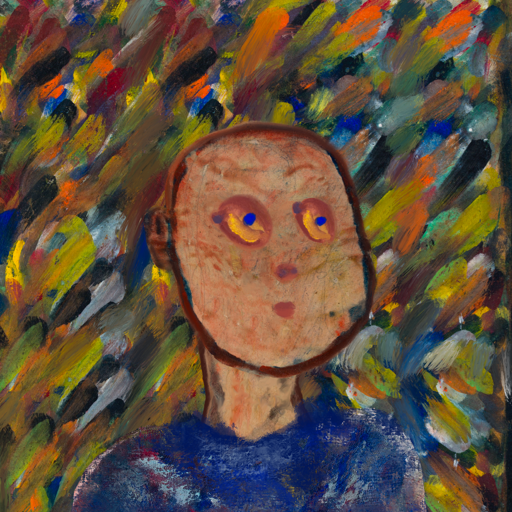
Background: An_Impression, Head And Neck Side: Orphan, Face Side: Mother_And_Son_Son, Bust: Irani, Hair Side: Blank, Head Accessory: Blank, Second Necklace: Blank, Necklace: Blank, Baby: Blank